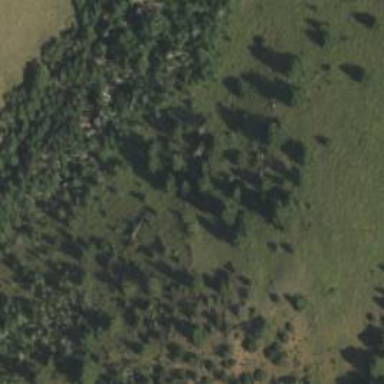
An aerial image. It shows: Evergreen needle-leaved woodland area covered with trees.